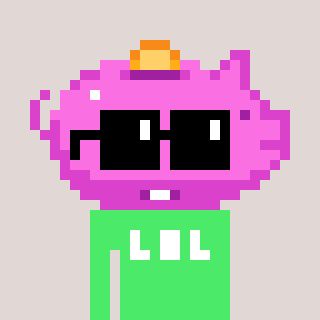
a pixel art character with square black sunglasses, a piggybank-shaped head and a teal-colored body on a warm background